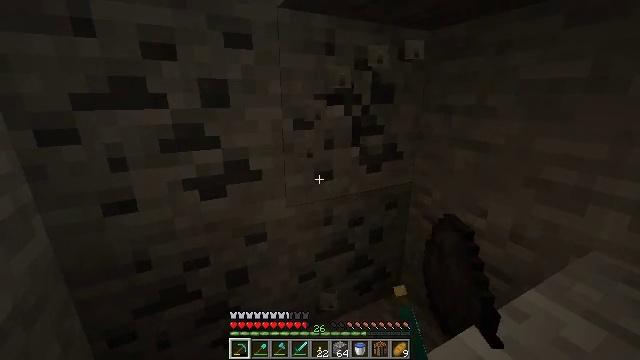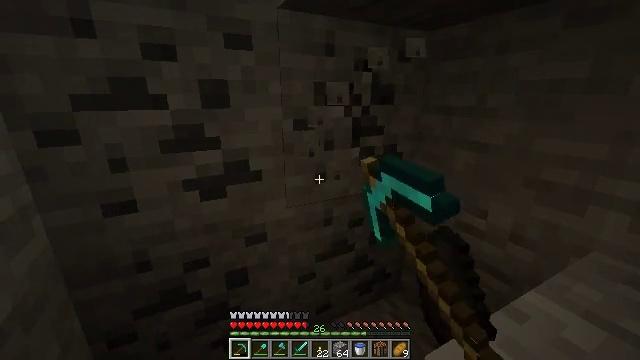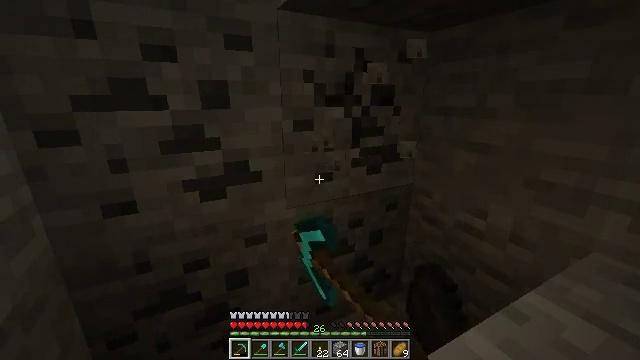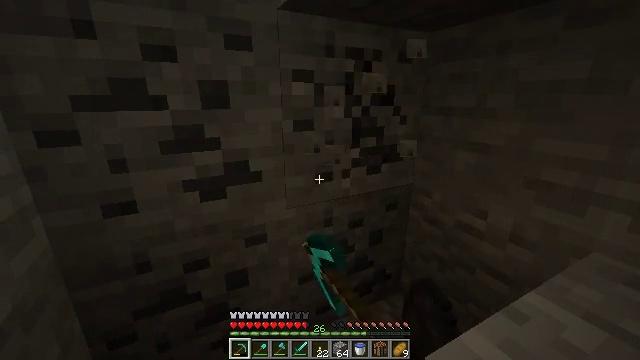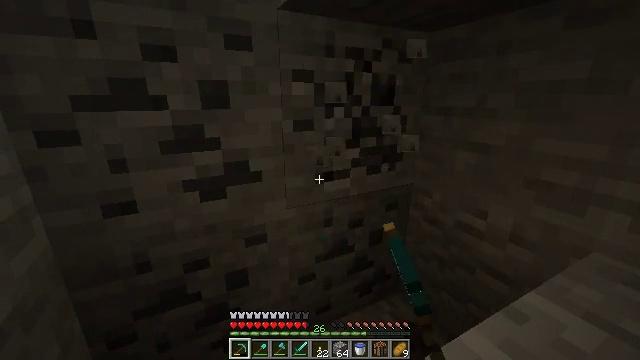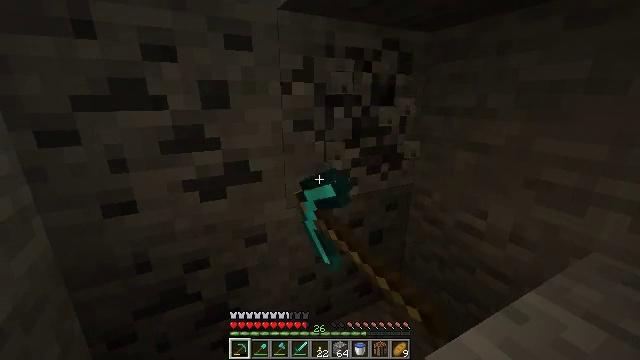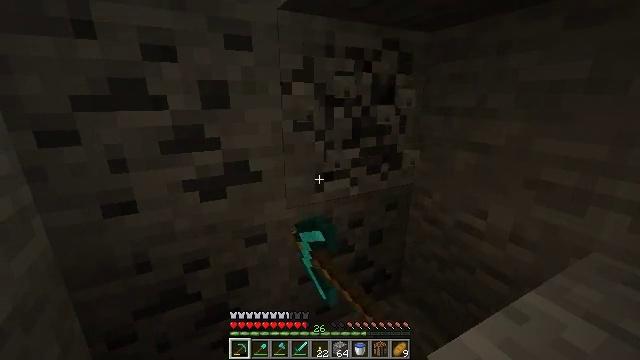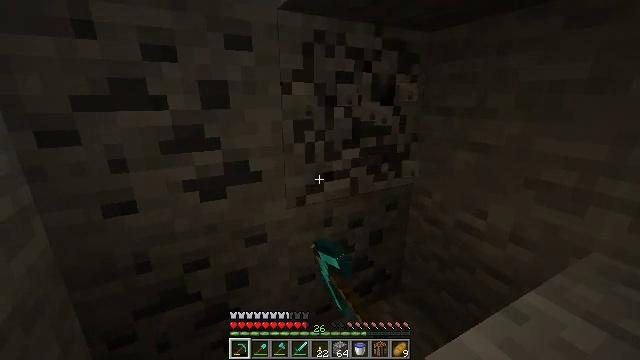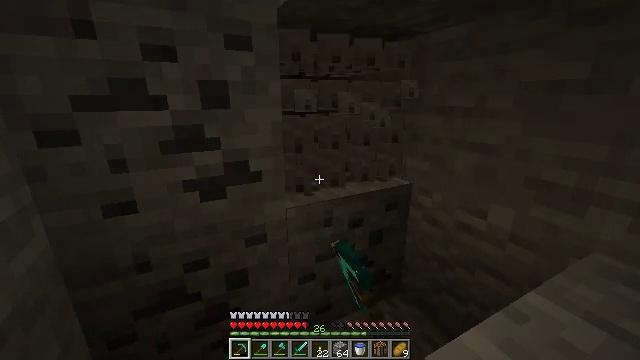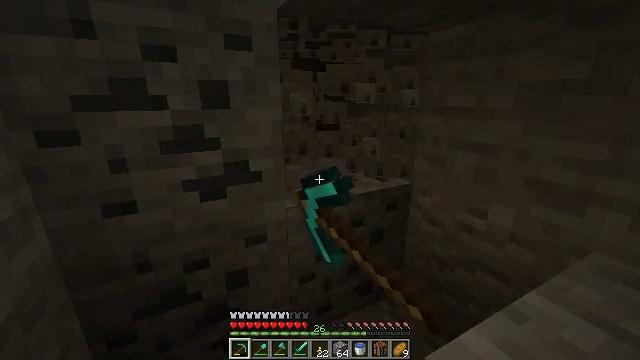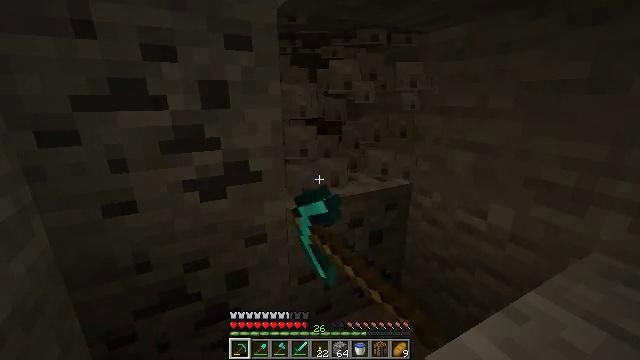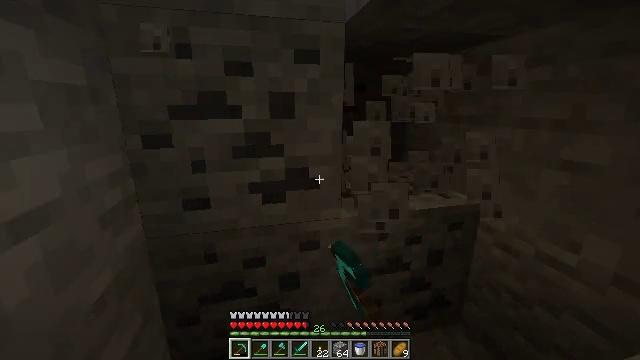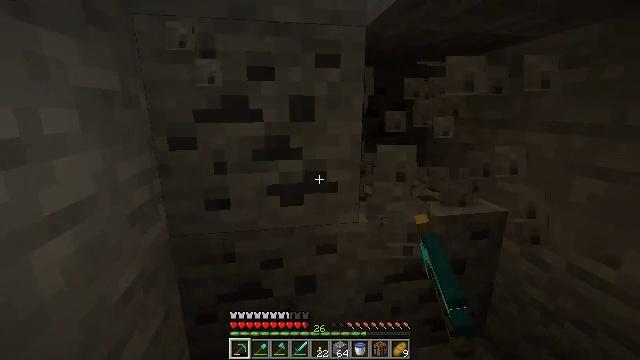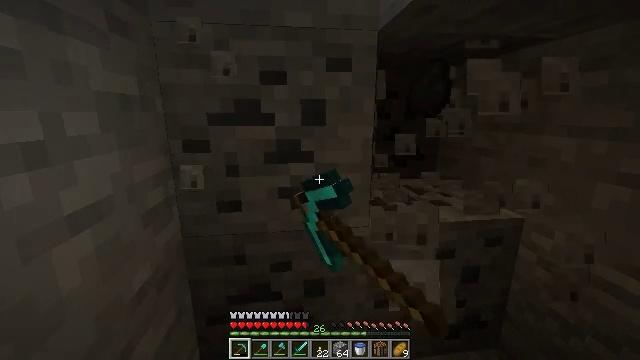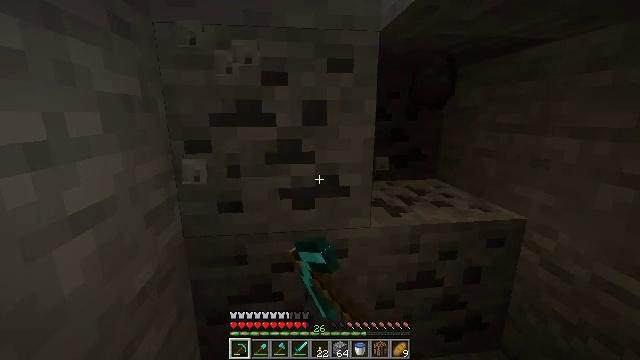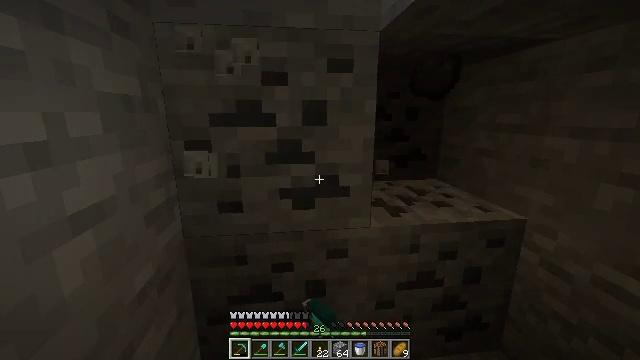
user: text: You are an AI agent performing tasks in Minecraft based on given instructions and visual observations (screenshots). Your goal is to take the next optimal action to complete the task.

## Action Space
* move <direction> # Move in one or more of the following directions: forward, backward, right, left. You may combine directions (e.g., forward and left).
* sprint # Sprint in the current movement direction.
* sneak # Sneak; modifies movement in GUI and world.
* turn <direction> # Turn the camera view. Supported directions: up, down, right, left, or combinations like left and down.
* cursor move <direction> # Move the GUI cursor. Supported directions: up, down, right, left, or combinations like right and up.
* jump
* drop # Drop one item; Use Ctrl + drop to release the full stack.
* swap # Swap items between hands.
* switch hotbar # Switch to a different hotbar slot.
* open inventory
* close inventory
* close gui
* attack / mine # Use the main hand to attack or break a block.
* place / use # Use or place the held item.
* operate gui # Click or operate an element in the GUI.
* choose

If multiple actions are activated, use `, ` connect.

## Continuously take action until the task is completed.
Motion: motion action
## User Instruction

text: Break the coal ore to collect coal.
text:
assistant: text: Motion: attack / mine
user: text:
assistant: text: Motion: attack / mine
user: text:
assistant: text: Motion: attack / mine
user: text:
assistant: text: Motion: attack / mine
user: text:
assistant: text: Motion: attack / mine
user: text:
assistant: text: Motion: attack / mine
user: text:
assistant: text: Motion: attack / mine
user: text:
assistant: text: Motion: attack / mine
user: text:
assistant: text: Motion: attack / mine
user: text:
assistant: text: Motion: attack / mine
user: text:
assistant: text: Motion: turn left and up, attack / mine
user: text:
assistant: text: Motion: turn left, attack / mine
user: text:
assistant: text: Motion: turn left, attack / mine
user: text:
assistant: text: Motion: attack / mine
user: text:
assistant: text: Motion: attack / mine
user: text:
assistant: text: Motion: attack / mine
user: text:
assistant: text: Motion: attack / mine
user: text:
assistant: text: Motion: attack / mine
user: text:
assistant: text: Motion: attack / mine
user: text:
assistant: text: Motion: attack / mine
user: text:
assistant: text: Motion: attack / mine
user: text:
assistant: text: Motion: attack / mine
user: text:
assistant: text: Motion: attack / mine
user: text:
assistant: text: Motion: attack / mine
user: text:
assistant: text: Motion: attack / mine
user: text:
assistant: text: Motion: attack / mine
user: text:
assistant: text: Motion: attack / mine
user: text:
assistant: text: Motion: attack / mine
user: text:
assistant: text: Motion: attack / mine
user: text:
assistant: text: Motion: turn down, attack / mine